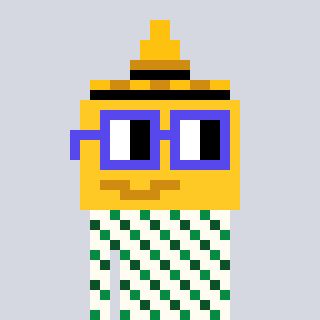
a pixel art character with square blue glasses, a mustard-shaped head and a grayscale-colored body on a cool background